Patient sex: F
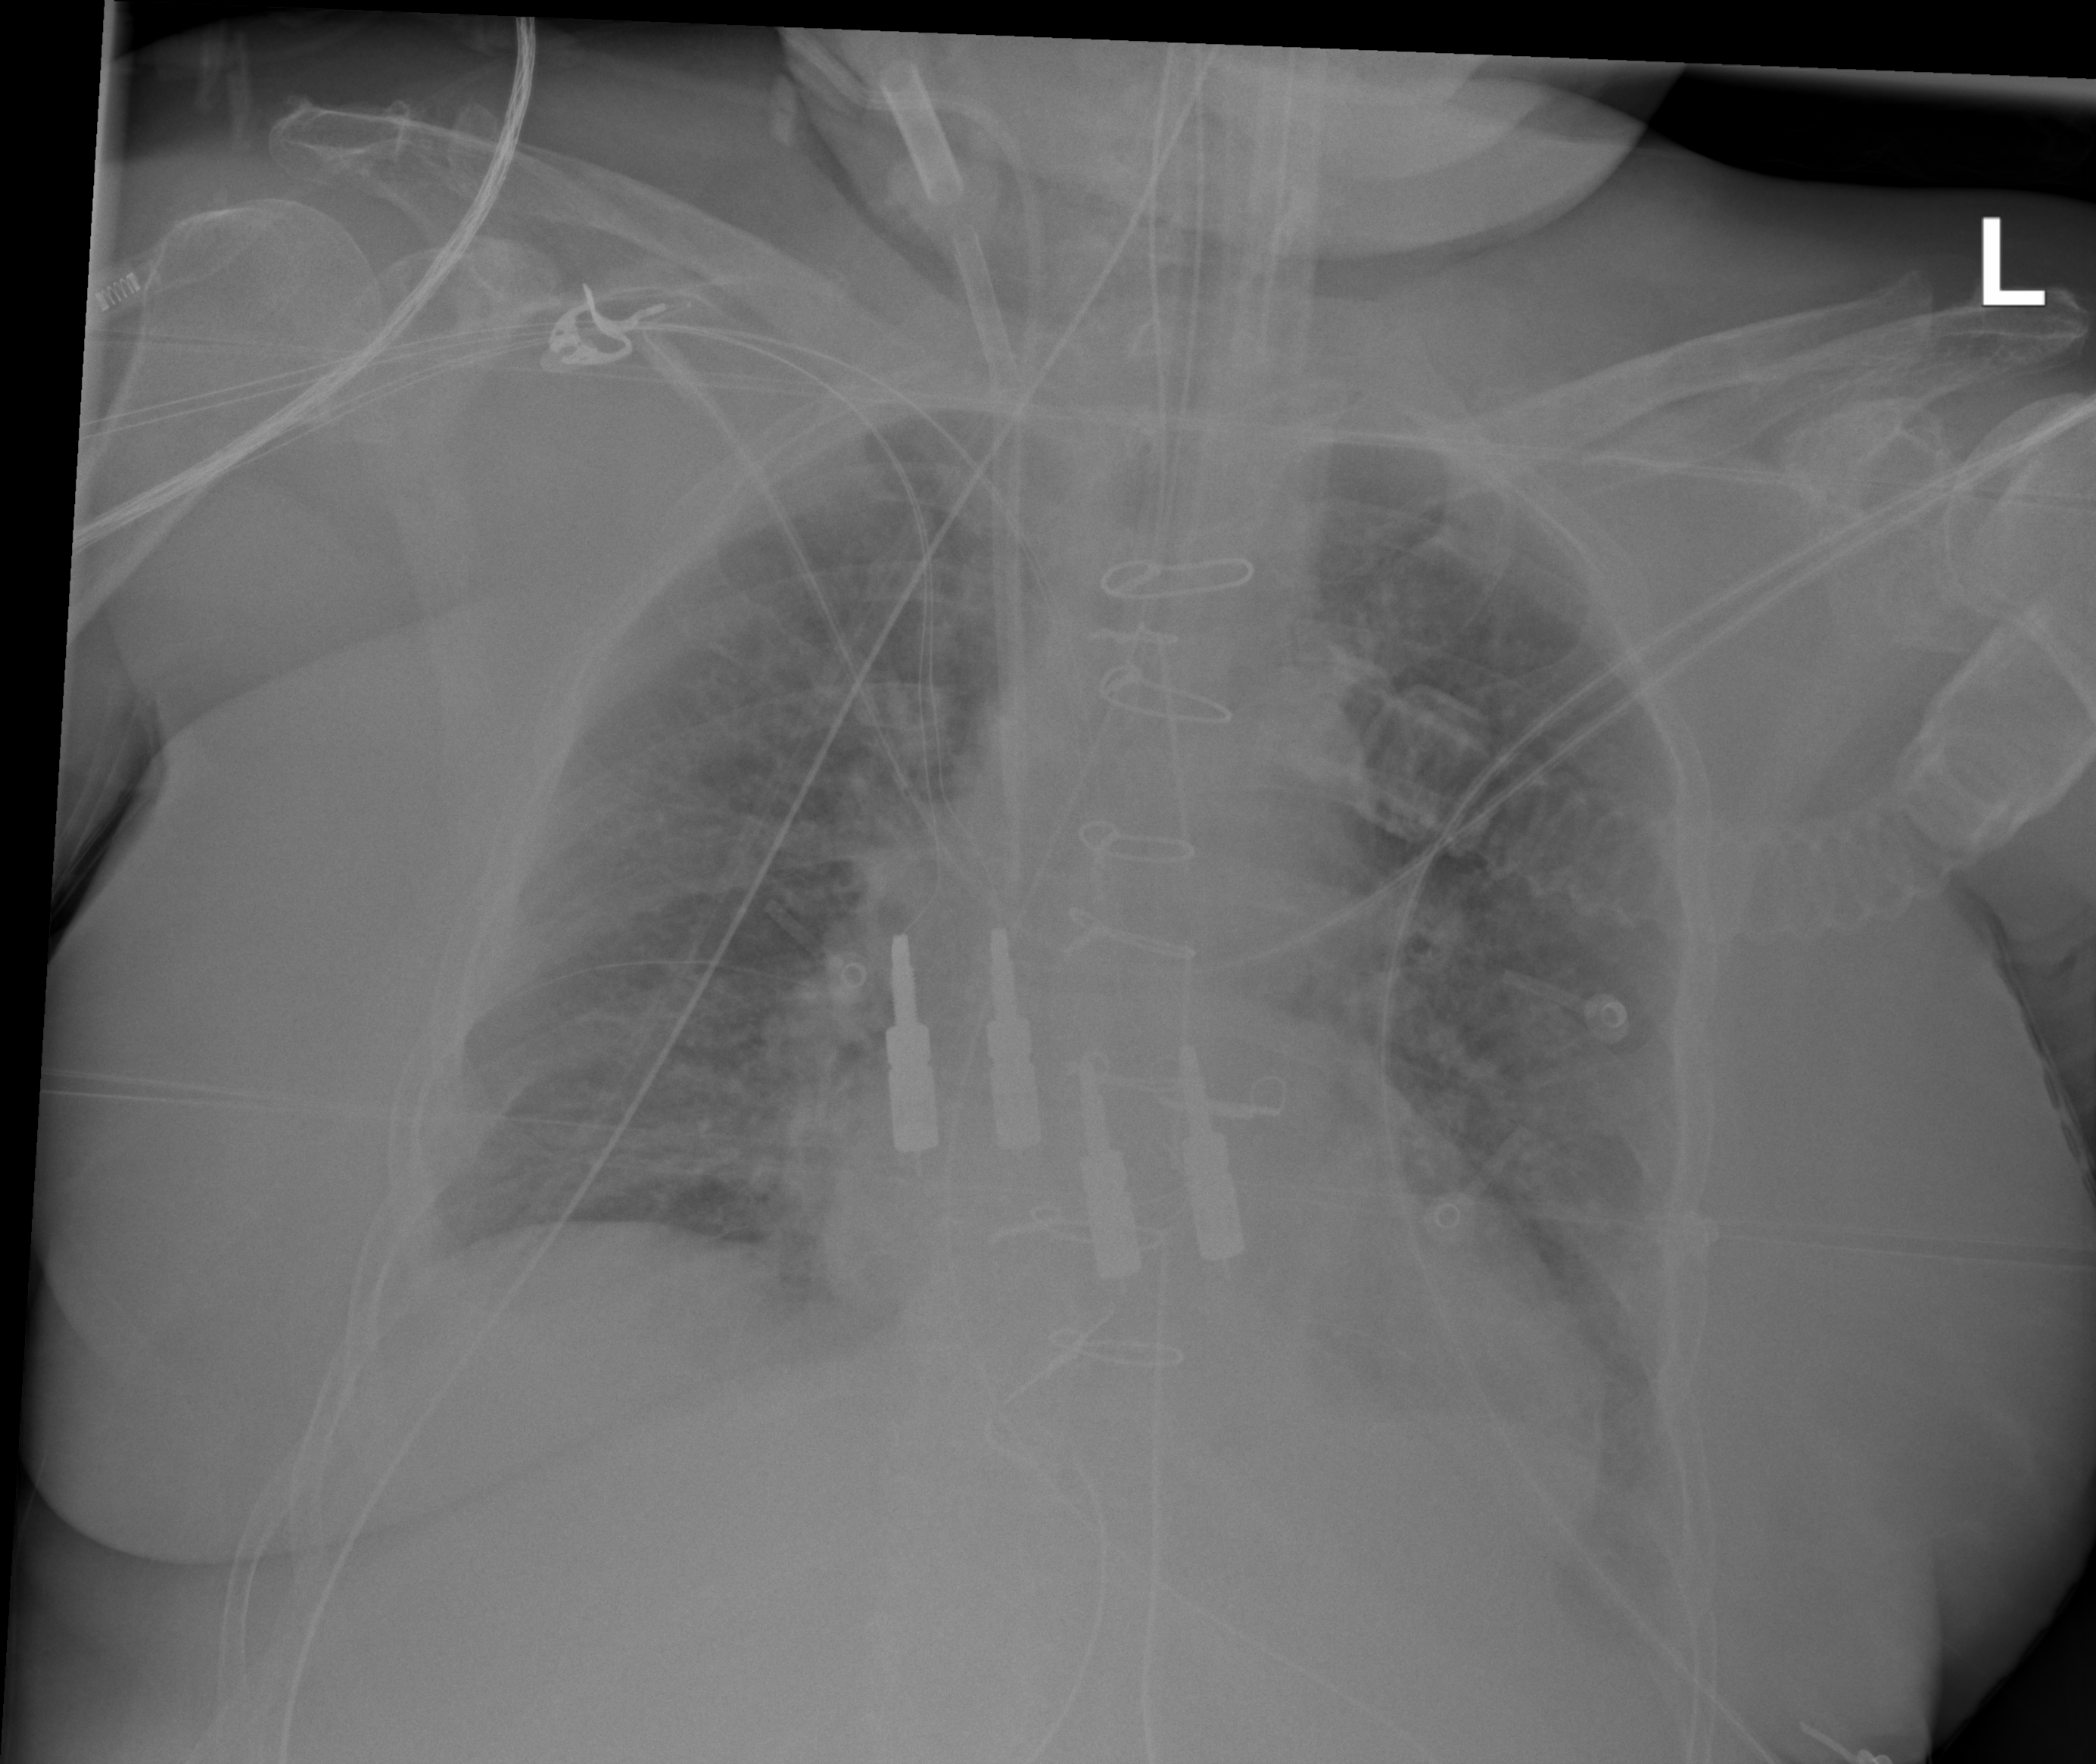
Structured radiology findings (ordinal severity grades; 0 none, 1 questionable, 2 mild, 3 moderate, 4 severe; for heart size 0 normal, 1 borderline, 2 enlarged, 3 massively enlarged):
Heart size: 2
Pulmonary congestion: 2
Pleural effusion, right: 0
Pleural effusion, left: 1
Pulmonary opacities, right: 0
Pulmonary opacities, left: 0
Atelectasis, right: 2
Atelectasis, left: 2